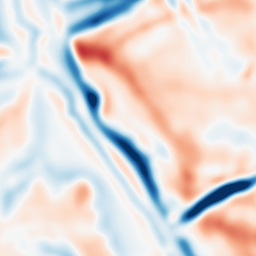
Category: multiscale
Decomposition family: dog
Decomposition parameters: sigma_low: 5
sigma_high: 10
Upsampling method: bspline
Upsampling parameters: scale: 8
Upsampling scale: 8